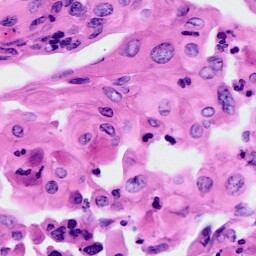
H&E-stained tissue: Cervix